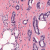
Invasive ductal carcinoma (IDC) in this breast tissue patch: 1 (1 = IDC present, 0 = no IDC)